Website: lowes
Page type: account-selection
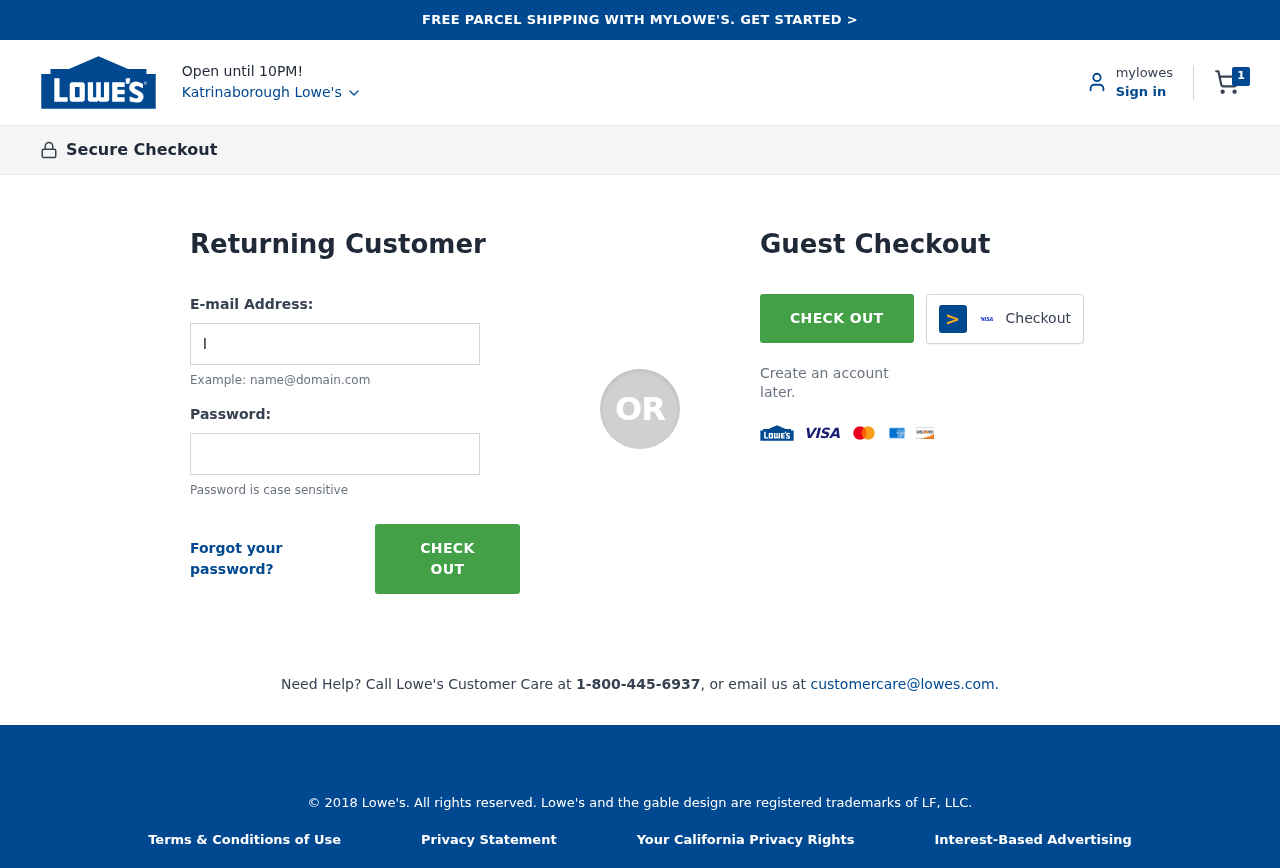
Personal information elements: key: PII_CITY
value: Katrinaborough Lowe's
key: PII_LOGIN_USERNAME
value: lori8288
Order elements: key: ORDER_NUM_ITEMS
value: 1